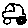
Label: car